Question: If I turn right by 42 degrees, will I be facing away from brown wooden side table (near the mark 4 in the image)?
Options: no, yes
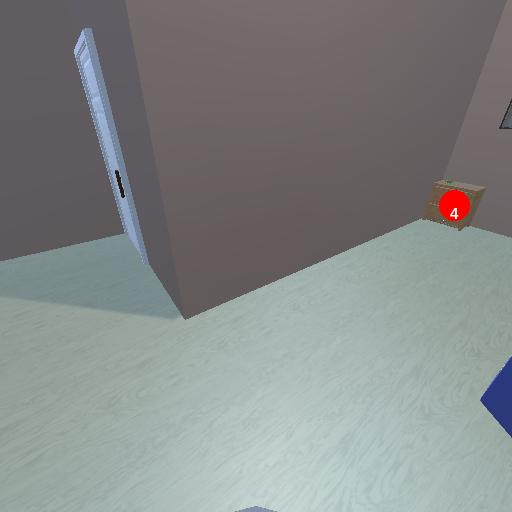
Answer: no